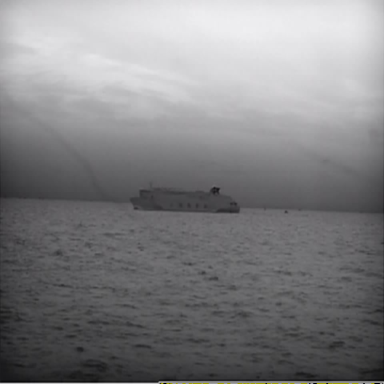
There is a container_ship in the infrared image.